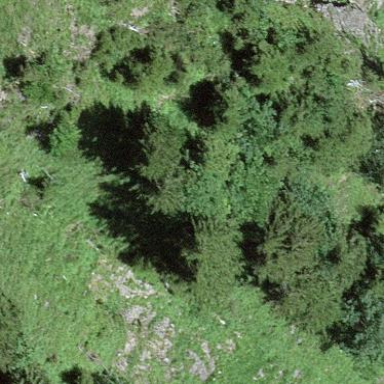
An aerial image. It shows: Forest area.